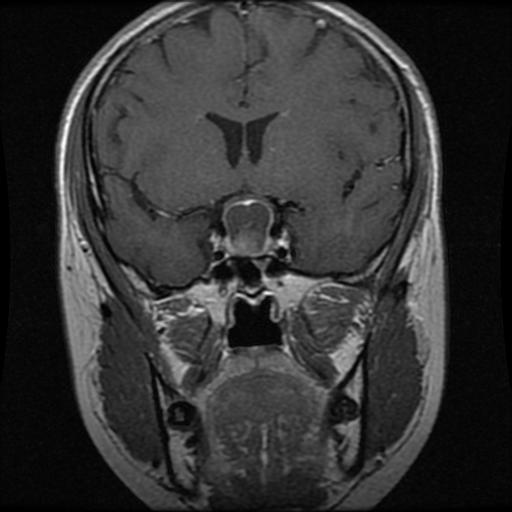
Label: pituitary